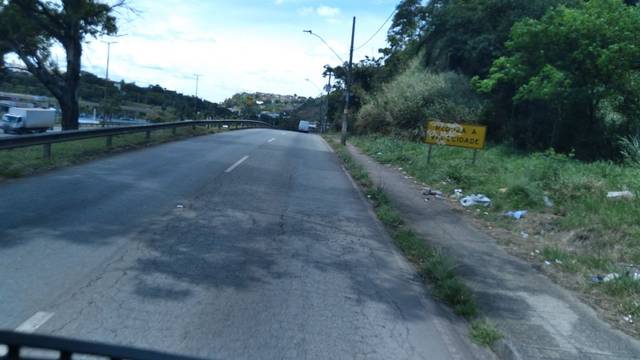
Region: Brazil
Coordinates: -19.89, -43.974